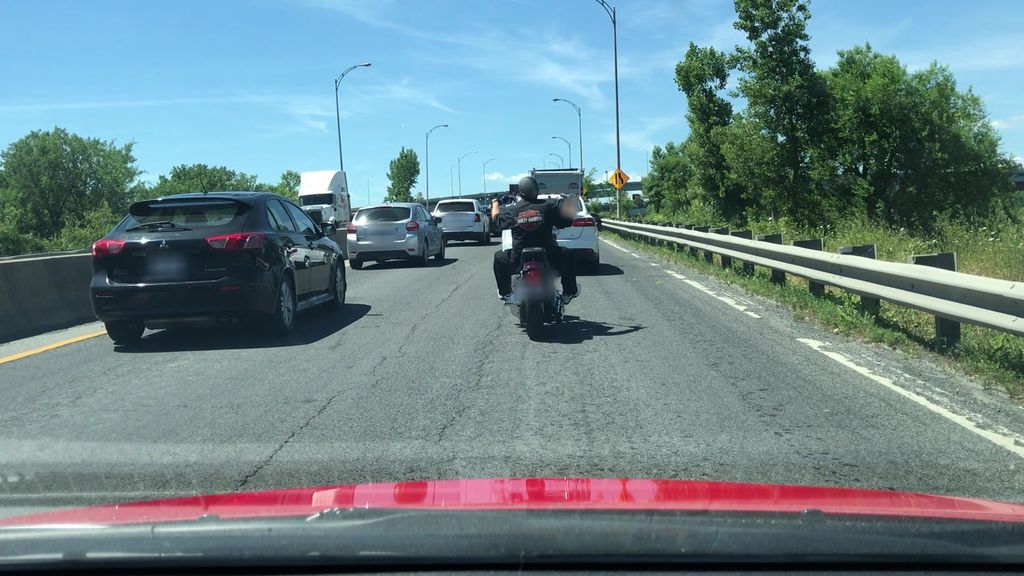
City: montreal